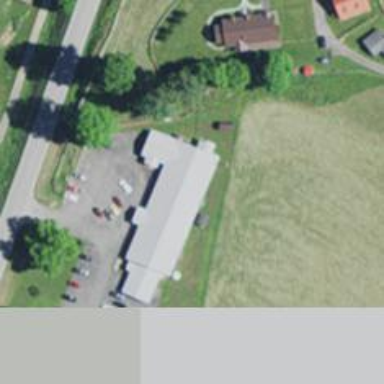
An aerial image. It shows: Healthcare clinic.